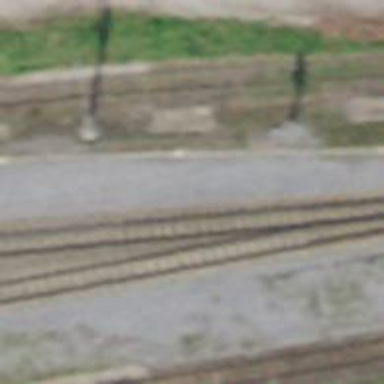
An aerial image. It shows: Railway signal.